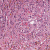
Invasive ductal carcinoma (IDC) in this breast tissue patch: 0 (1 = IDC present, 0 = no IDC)